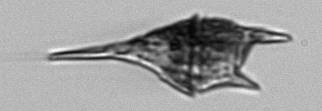
Label: Tripos_lineatus